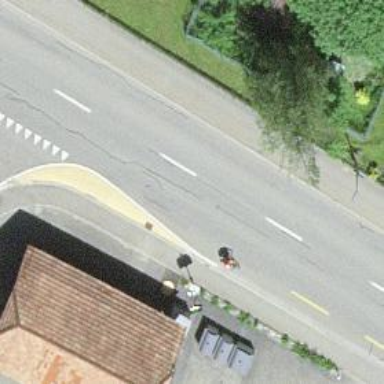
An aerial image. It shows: Primary highway with asphalt surface and dedicated lane for cycling on the left.